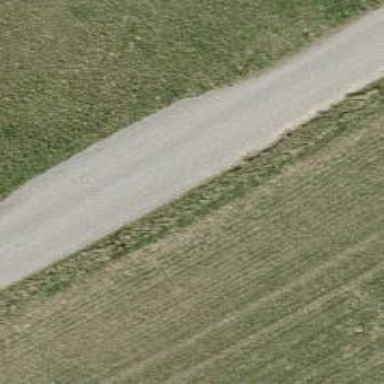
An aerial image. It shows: Passing place on the road.